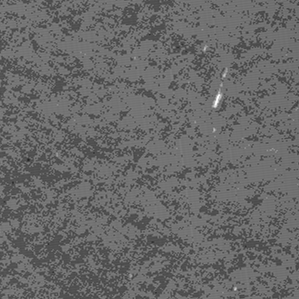
Label: frost